Question: I'm trying to use MKiCloudSync to sync my user defaults to iCloud, but am running across a problem that no one else seems to have experienced with this plugin. Before the build runs I get an error saying undefined symbols for architecture i386. I know this is a rather unspecific error, but does anyone have experience with MKiCloudSync or have any ideas on what the problem could be? Am I missing a framework? Thanks

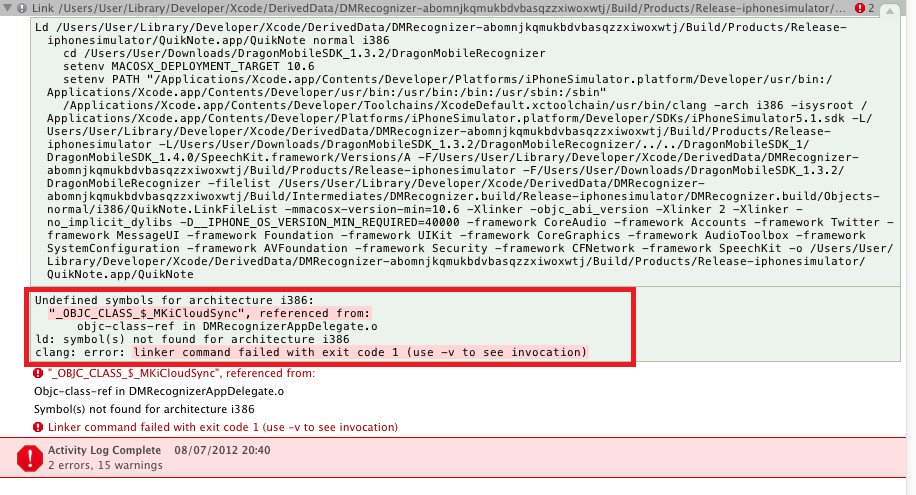
Answer: Followed solution here <URL>. .m file wasn't added to correctly